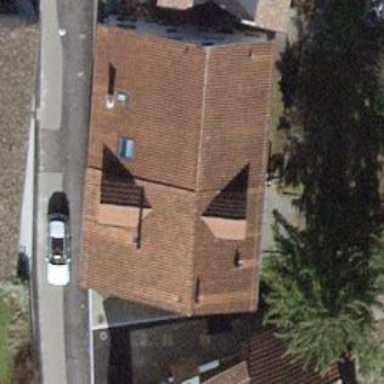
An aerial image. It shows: Building with tiled roof.